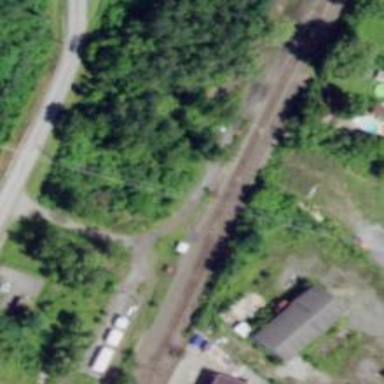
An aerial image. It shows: Abandoned railway.